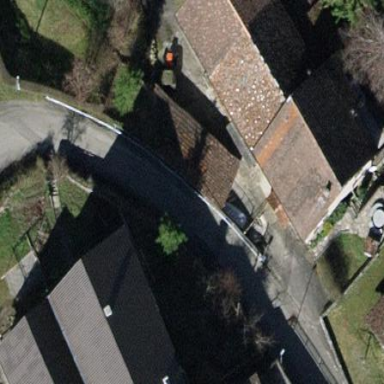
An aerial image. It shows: View of roof of building.